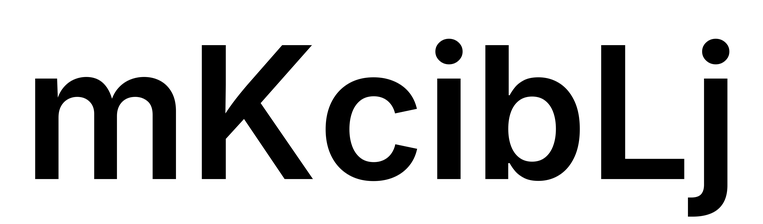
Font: Inter_SemiBold